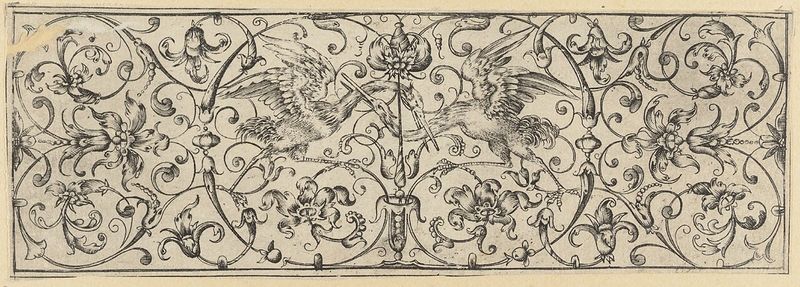
Titel: Blatt aus der Folge der Rankenfriese mit Vögeln und Blumen
Künstler: Theodor Bang
Standort: Hamburg
Institution: Museum für Kunst und Gewerbe Hamburg
Schlagwörter: blätter, flügel, vogel, blume, blumen, zeichnung, blüte, blüten, tiere, ornament, federn, hals, vögel, blatt, papier, grafik, graphik, symmetrie, dekor, ornamente, fotografie, photographie, druckgraphik, druckgrafik, stich, schwarzweiß, kreise, reiher, schnäbel, voluten, knospen, laubwerk, blattwerk, kupferstich, beissen, bandelwerk, tierornament, störche, gerippt, reproduktionen, blumenornamente, druckerzeugnisse, pflanzenornamente, schweifwerk, tierornamente, ornamentstich, vorlageblätter, laubornament, schweifwerkgroteske, schotenblatt, schotenwerk, rocaolle